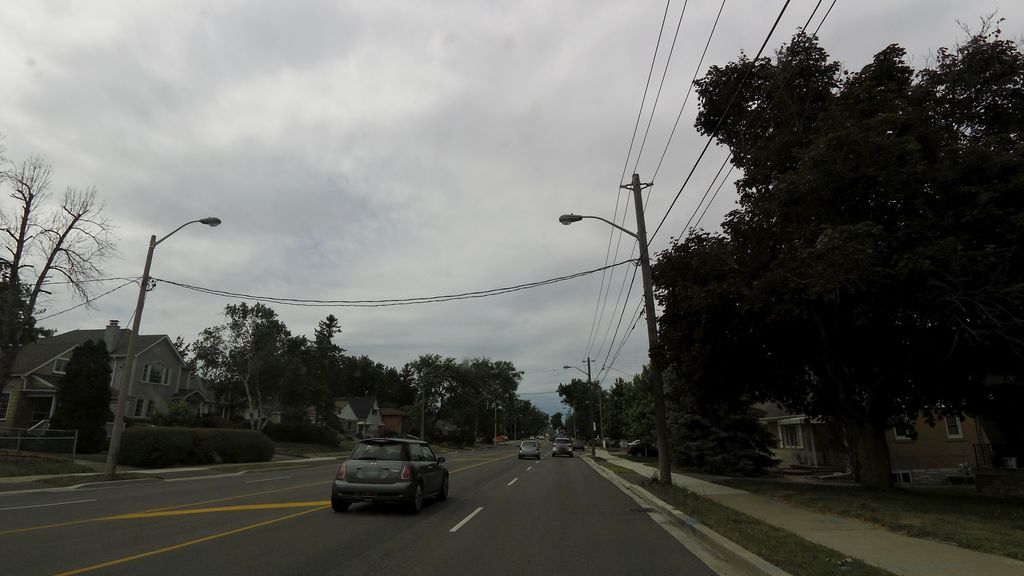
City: toronto